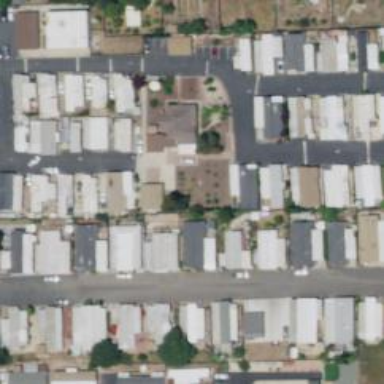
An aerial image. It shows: Residential area designated for mobile homes - mobile home park.